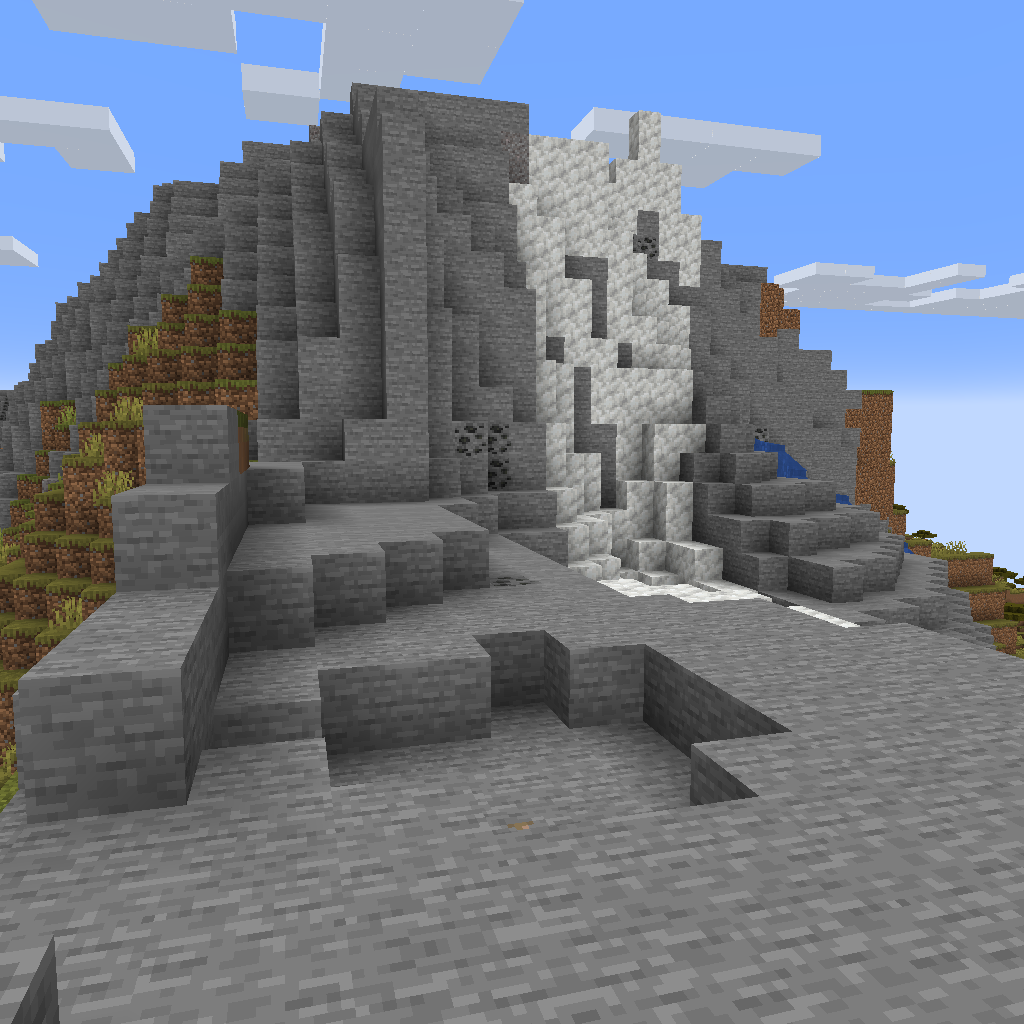
stony peak